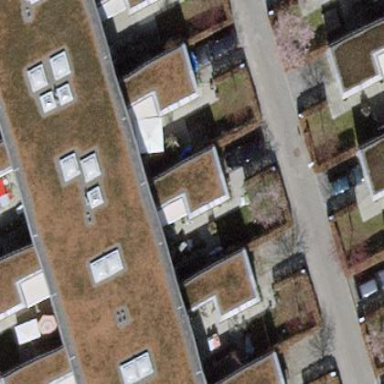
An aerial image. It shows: House with flat roof.